Question: Can anybody help me with drawing hollow rectangle with svg WITHOUT using any js lib(e.g. Raphael)?
In basic, it should be same idea as "donut shape" but rectangle.
something like this:

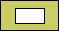
Answer: Here's an <URL>:
'''
<svg viewBox="0 0 400 400" shape-rendering="crispEdges">
<path d="M10,10h100v100h-100zM20,20v80h80v-80z" fill="yellow" stroke="black"/>
</svg>
'''